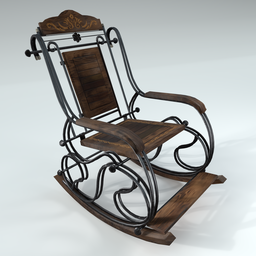
Label: furniture